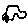
Label: car